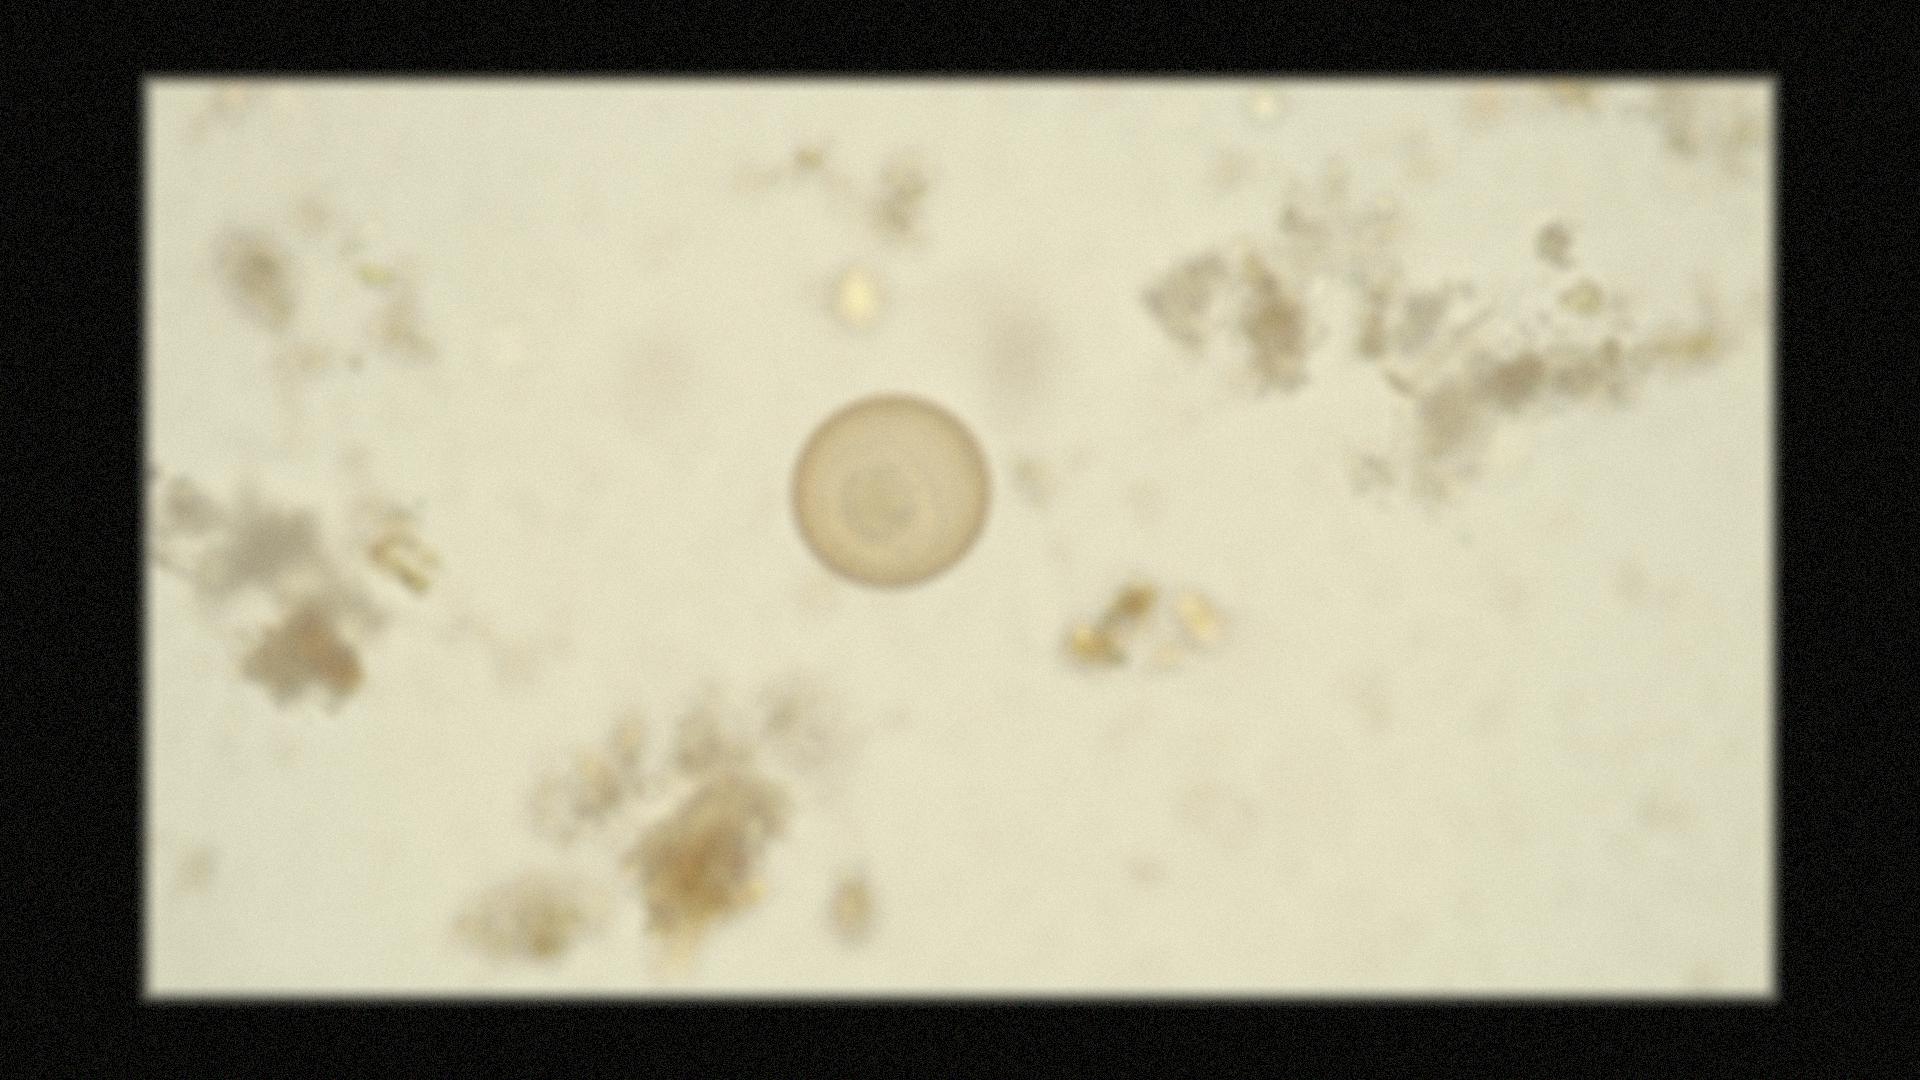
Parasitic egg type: Hymenolepis diminuta